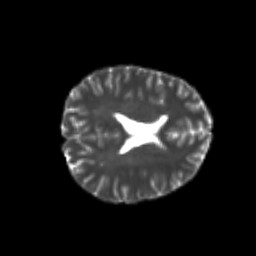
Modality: T2w
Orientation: axial
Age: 22
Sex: female
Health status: healthy
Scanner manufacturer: philips
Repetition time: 7.395 s
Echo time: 0.08599 s